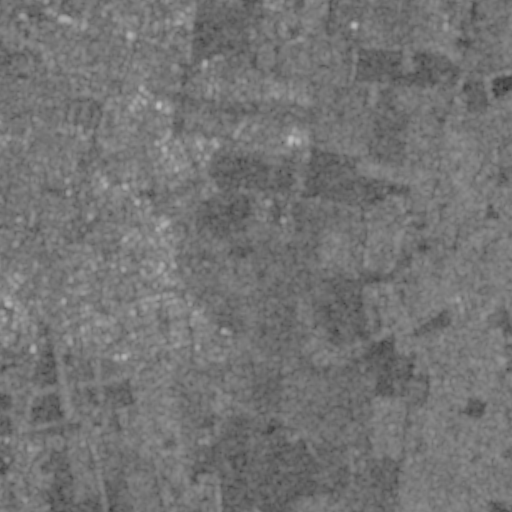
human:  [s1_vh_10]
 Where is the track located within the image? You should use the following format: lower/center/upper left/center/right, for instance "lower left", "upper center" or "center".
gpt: The track is located in the lower left of the image.
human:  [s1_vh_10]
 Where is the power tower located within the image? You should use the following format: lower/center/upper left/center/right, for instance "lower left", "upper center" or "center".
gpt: There is no power tower in the image.

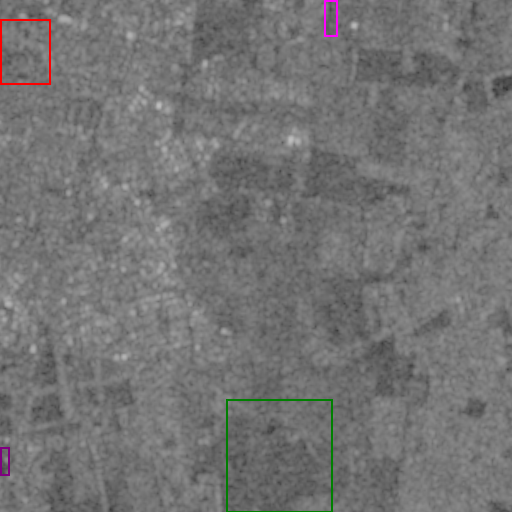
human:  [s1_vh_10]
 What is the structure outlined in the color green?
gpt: The structure outlined in green is a crop field.
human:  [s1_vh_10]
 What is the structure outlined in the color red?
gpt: The structure outlined in red is a park.
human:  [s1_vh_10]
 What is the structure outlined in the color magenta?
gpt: The structure outlined in magenta is a parking lot.
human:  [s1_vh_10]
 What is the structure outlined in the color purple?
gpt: The structure outlined in purple is a track.
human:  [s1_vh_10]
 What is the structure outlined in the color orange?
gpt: There is no orange outline.